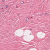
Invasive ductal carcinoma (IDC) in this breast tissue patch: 0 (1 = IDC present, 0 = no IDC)